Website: lowes
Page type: billing-address
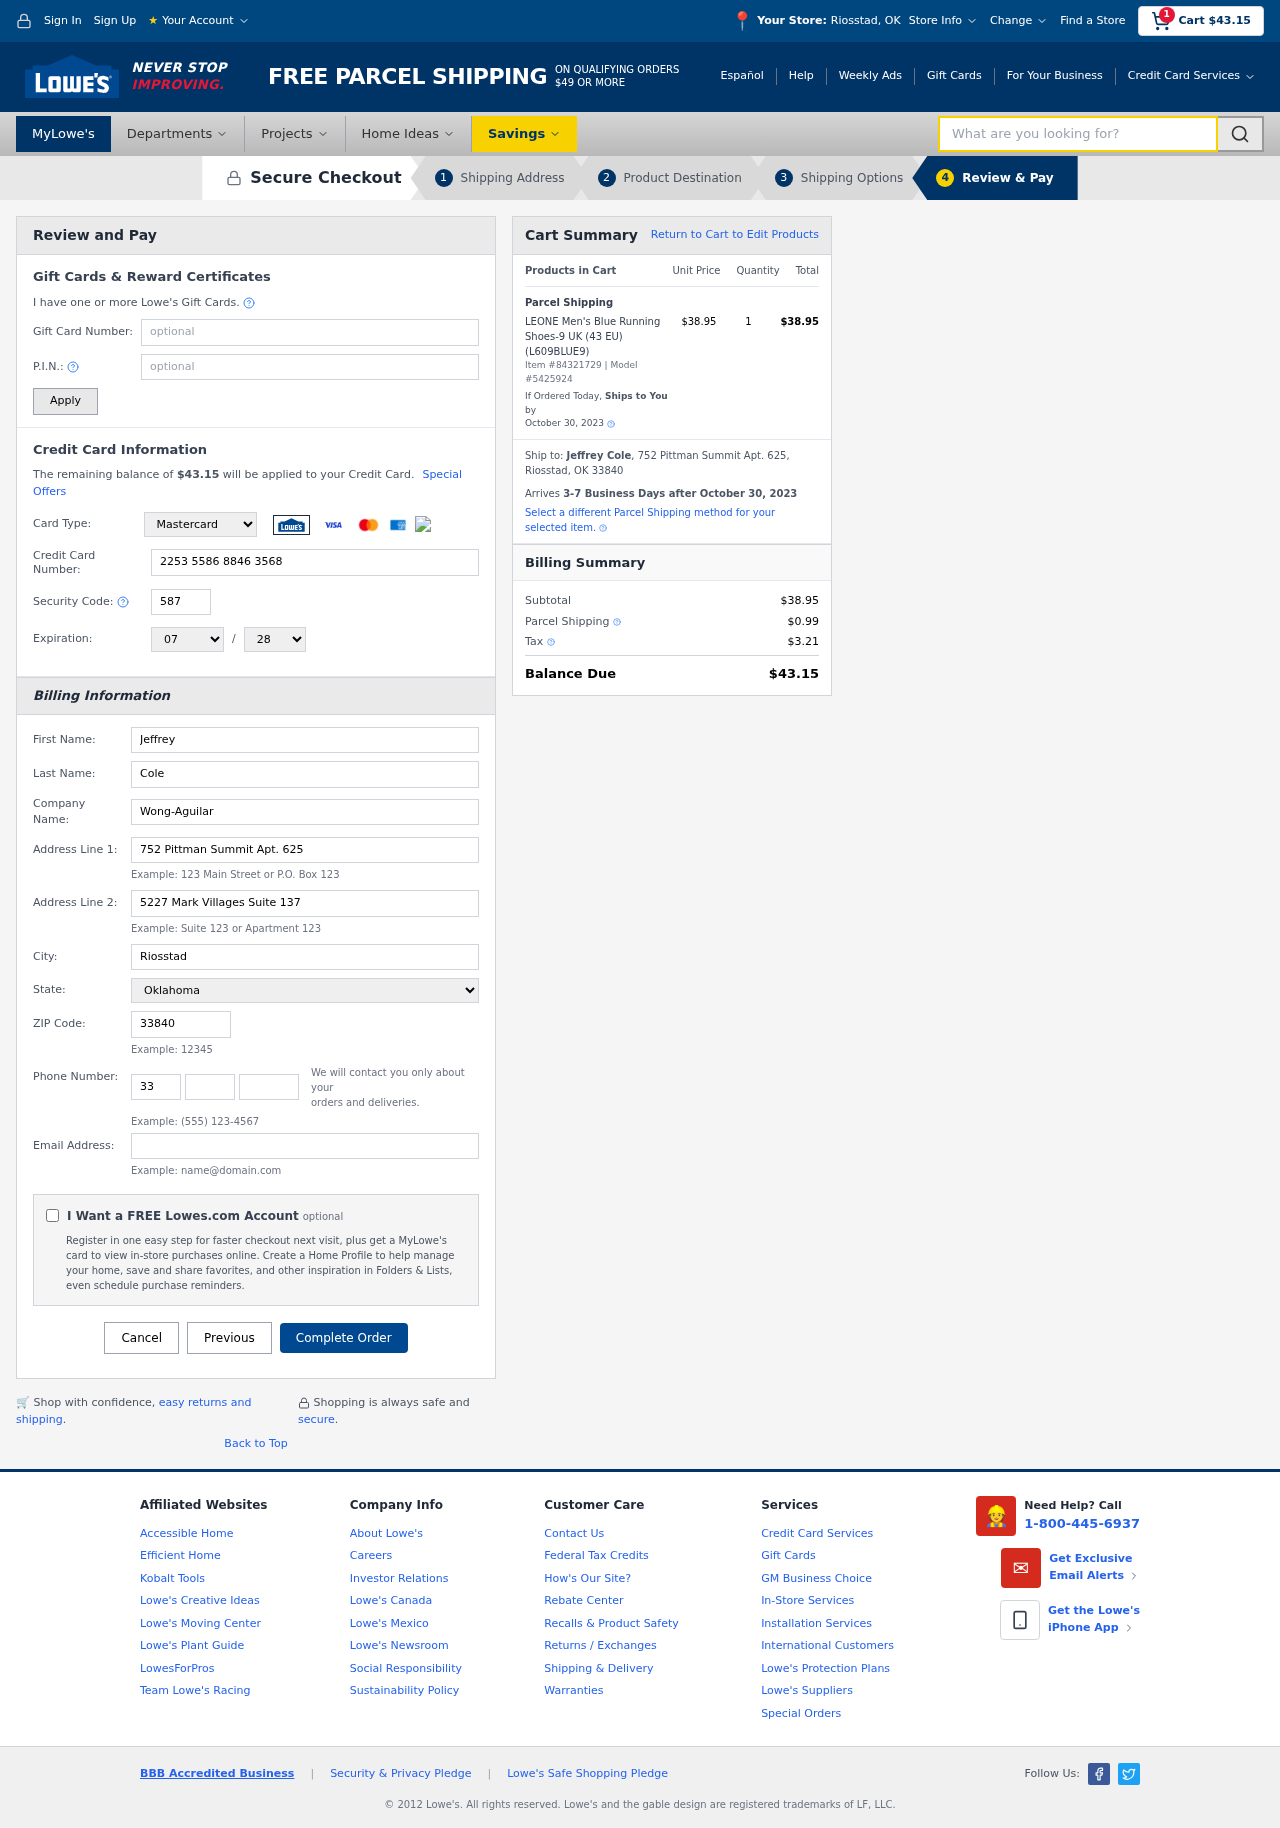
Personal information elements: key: PII_CARD_CVV
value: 587
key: PII_CARD_EXPIRY_MONTH
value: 07
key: PII_CARD_EXPIRY_YEAR
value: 28
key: PII_CARD_NUMBER
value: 2253 5586 8846 3568
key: PII_CARD_TYPE
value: Mastercard
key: PII_CITY
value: Riosstad
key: PII_CITY_STATE
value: Riosstad, OK
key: PII_COMPANY
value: Wong-Aguilar
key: PII_EMAIL
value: jeffrey.cole@hotmail.com
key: PII_FIRSTNAME
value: Jeffrey
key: PII_FULLNAME
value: Jeffrey Cole
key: PII_LASTNAME
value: Cole
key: PII_PHONE_AREA
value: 339
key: PII_PHONE_PREFIX
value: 925
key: PII_PHONE_SUFFIX
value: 8556
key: PII_POSTCODE
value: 33840
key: PII_STATE
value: Oklahoma
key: PII_STREET
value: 752 Pittman Summit Apt. 625
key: PII_STREET2
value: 5227 Mark Villages Suite 137
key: PII_CITY_STATE_ZIP
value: Riosstad, OK 33840
Product elements: key: PRODUCT1_NAME
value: LEONE Men's Blue Running Shoes-9 UK (43 EU) (L609BLUE9)
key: PRODUCT1_PRICE
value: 38.95
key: PRODUCT1_QUANTITY
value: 1
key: PRODUCT_ITEM_NUMBER
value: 84321729
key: PRODUCT_MODEL_NUMBER
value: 5425924
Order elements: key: ORDER_SUBTOTAL
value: $43.15
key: ORDER_TOTAL
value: $43.15
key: ORDER_SHIPPING_DATE
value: October 30, 2023
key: ORDER_SUBTOTAL
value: $38.95
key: ORDER_DELIVERY_DATE
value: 3-7 Business Days after October 30, 2023
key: ORDER_SHIPPING_DATE2
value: October 30, 2023
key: ORDER_SUBTOTAL2
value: $38.95
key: ORDER_SHIPPING_COST
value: $0.99
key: ORDER_TAX
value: $3.21
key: ORDER_TOTAL2
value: $43.15
Search elements: key: HEADER_SEARCH
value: What are you looking for?